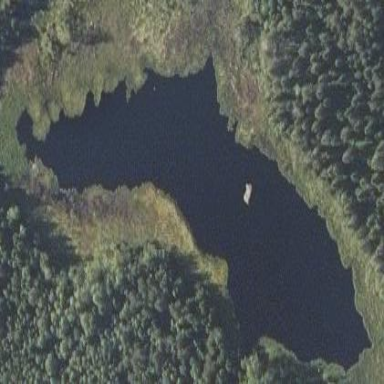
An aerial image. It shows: Serene lake surrounded by nature.